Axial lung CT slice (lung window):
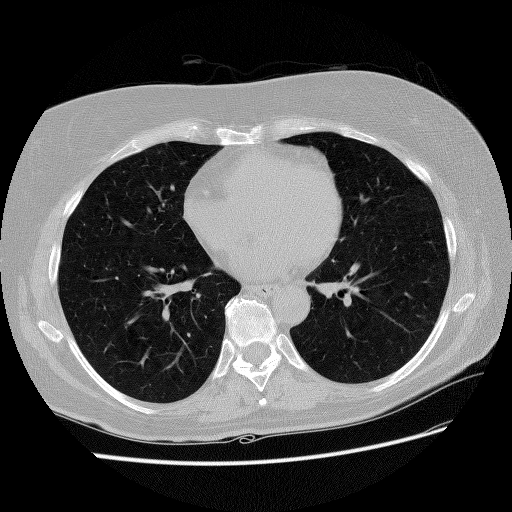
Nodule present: no